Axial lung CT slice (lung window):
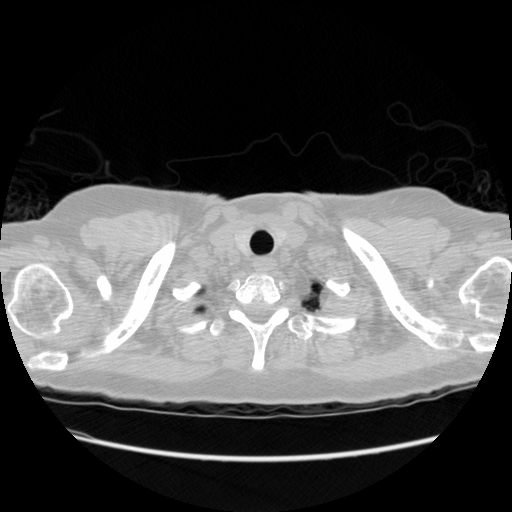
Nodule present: no